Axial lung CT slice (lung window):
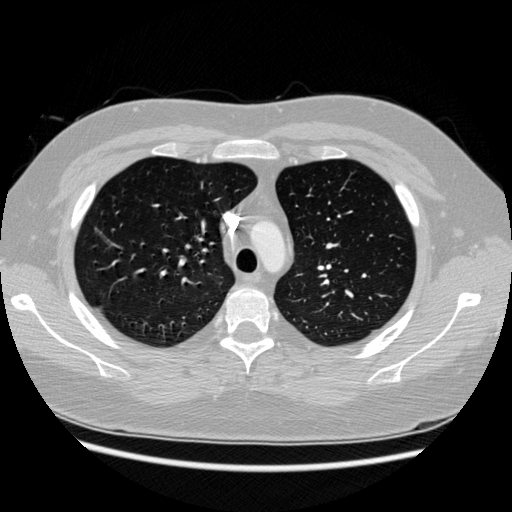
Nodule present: no